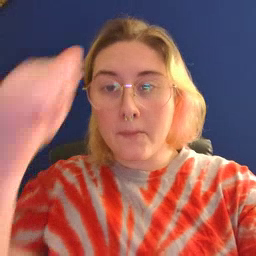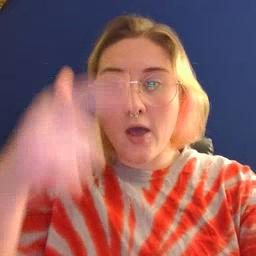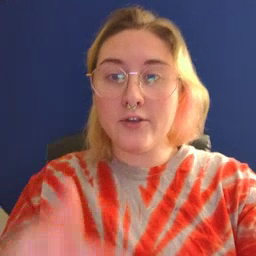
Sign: brother